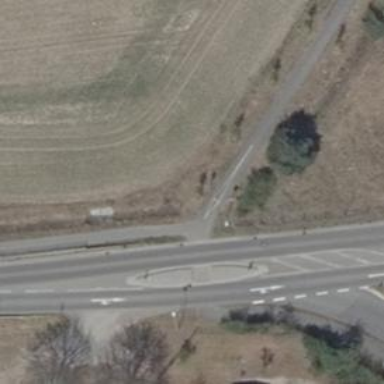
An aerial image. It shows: Asphalt path.